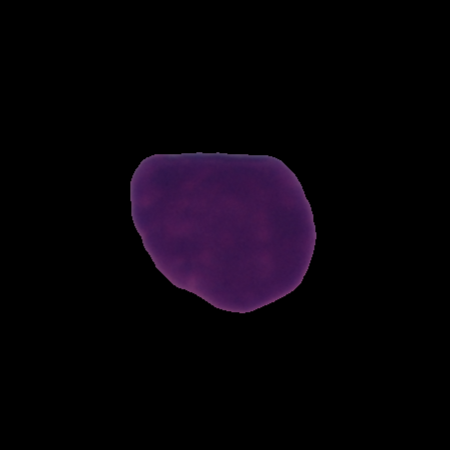
Label: healthy